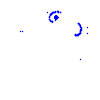
Particle: electron